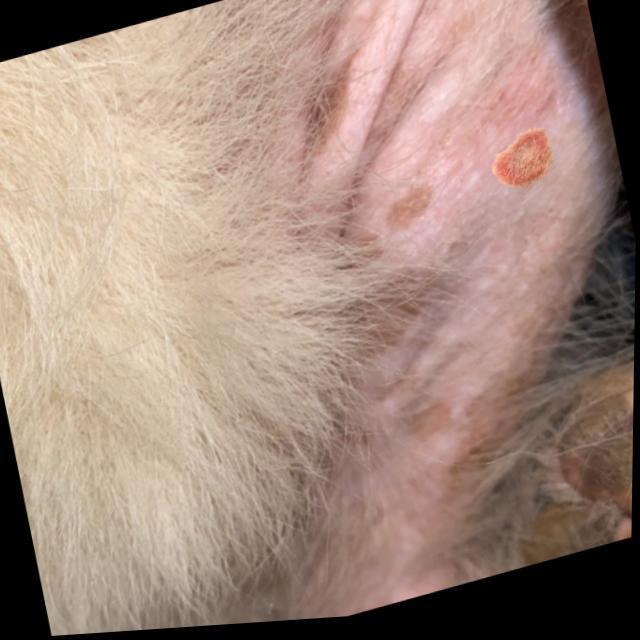
Canine ringworm (Dermatophytosis) — fungal infection caused by Microsporum or Trichophyton. Presents with circular alopecia, scaling, crusting, and broken hairs.